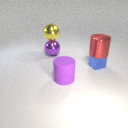
small blue metal cube below large red metal cylinder